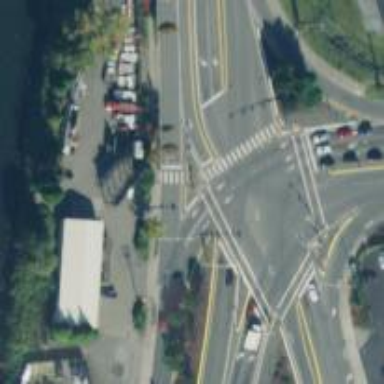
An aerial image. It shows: Separate sidewalk along trunk link highway.